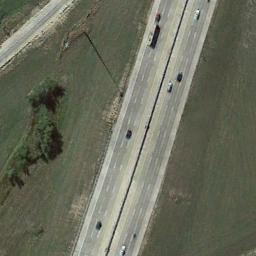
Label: freeway